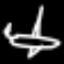
Label: airplane